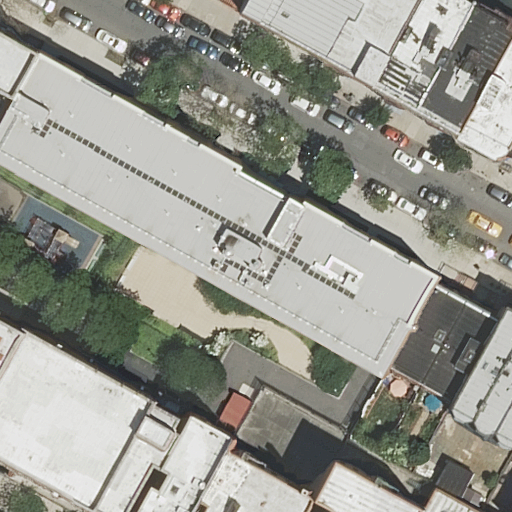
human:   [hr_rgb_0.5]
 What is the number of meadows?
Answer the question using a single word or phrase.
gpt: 0

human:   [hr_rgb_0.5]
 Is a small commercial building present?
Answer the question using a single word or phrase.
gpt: no

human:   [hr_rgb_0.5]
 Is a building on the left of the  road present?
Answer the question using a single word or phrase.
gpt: yes

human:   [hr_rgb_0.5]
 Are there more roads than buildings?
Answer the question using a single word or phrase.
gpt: no

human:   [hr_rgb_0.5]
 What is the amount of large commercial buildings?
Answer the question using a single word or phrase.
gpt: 0

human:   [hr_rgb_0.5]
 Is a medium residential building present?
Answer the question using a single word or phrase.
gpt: yes

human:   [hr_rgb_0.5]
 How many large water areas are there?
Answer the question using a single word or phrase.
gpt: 0

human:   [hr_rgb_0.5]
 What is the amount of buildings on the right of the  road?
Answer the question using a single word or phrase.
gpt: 8

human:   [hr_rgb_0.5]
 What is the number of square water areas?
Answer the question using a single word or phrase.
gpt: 0

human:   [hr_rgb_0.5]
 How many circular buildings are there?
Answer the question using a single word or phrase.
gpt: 0

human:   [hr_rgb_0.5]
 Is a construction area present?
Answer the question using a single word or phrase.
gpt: no

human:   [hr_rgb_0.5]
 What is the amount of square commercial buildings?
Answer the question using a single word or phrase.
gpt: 0

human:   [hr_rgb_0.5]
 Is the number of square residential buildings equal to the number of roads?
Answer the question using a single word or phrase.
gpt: no

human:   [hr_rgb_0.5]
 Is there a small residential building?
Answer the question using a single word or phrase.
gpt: yes

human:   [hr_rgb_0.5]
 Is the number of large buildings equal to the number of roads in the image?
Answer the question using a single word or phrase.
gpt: yes

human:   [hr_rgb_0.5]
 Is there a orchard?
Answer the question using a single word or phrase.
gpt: no

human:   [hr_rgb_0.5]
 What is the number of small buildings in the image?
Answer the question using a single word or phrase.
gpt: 3

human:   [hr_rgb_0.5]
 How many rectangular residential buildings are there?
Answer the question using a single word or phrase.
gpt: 10

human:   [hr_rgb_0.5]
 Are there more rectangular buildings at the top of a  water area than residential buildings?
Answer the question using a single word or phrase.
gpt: no

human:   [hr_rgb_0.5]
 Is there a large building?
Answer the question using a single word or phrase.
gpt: yes

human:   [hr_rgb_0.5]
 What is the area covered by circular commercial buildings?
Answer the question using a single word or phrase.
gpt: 0m2

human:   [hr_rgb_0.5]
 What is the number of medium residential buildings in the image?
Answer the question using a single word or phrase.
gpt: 9

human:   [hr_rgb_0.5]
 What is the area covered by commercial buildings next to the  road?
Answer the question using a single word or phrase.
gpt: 0m2

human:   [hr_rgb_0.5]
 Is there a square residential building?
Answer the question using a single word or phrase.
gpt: no

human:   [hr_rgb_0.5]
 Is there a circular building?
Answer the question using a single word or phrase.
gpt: no

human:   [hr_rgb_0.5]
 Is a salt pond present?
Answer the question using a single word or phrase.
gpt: no

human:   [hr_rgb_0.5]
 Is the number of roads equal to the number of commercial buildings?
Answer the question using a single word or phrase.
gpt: no

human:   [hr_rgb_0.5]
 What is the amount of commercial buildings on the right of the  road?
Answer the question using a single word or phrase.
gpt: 0

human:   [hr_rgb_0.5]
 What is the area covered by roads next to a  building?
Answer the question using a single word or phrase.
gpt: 0m2

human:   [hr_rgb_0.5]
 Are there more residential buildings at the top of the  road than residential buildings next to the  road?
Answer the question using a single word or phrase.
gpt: no

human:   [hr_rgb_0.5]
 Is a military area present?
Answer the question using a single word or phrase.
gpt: no

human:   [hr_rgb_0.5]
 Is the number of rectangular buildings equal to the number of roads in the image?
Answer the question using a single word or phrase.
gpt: no

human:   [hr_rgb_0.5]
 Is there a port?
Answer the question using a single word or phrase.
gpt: no

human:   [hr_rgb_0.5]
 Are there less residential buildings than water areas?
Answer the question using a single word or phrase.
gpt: no

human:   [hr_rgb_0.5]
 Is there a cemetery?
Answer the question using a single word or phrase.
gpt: no

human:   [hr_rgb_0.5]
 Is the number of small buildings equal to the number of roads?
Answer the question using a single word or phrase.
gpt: no